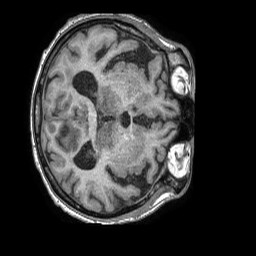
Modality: T1w
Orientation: axial
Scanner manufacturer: philips
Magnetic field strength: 1.5 T
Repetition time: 0.007699 s
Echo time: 0.003506 s